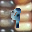
Label: 9